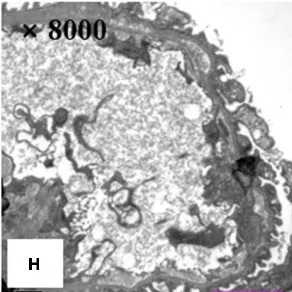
Pathological features of renal biopsy. (G, H) Electron microscopy exhibited extensive foot processes effacement, with no segmental sclerosis or electron-dense deposits, normal mesangial cellularity and matrix, and normal glomerular basement membrane thickness. PASM: periodic acid-silver methenamine, PAS: periodic acid-Schiff.
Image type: pathology (van_gieson)